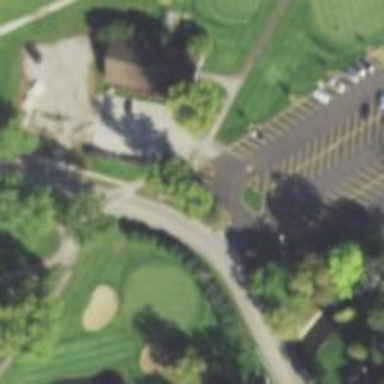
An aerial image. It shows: Service road used as golf cart path.